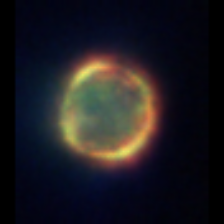
Taxon: Centric
Group: Diatoms